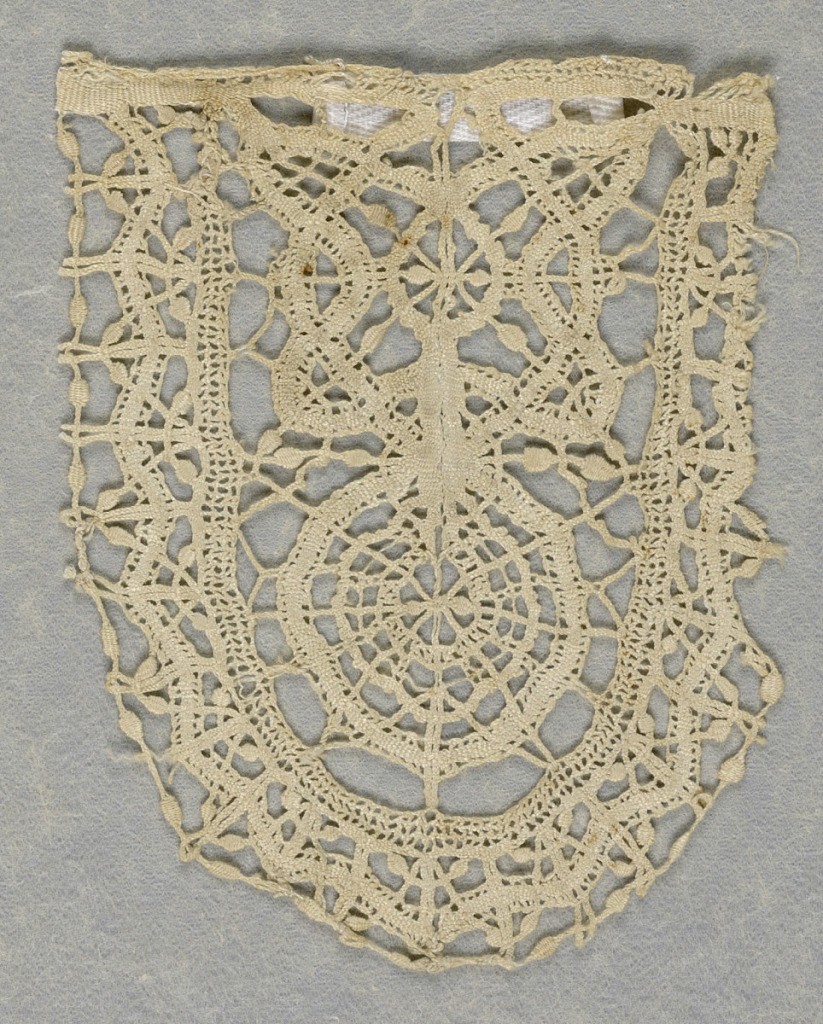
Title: Fragment
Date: late 16th century
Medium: linen Technique: bobbin lace, continuous braid-like
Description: Single tab with a wheel-like circle above a geometric form with rounded corners.